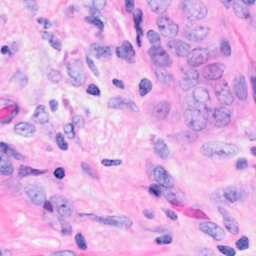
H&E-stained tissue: Breast